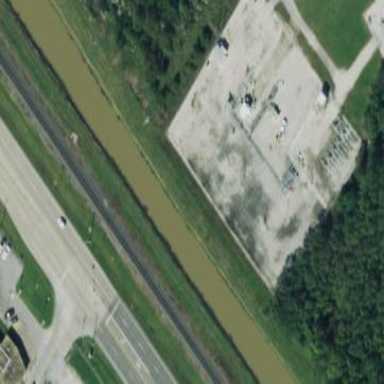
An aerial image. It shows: Station for pipelines.